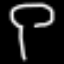
Label: mushroom